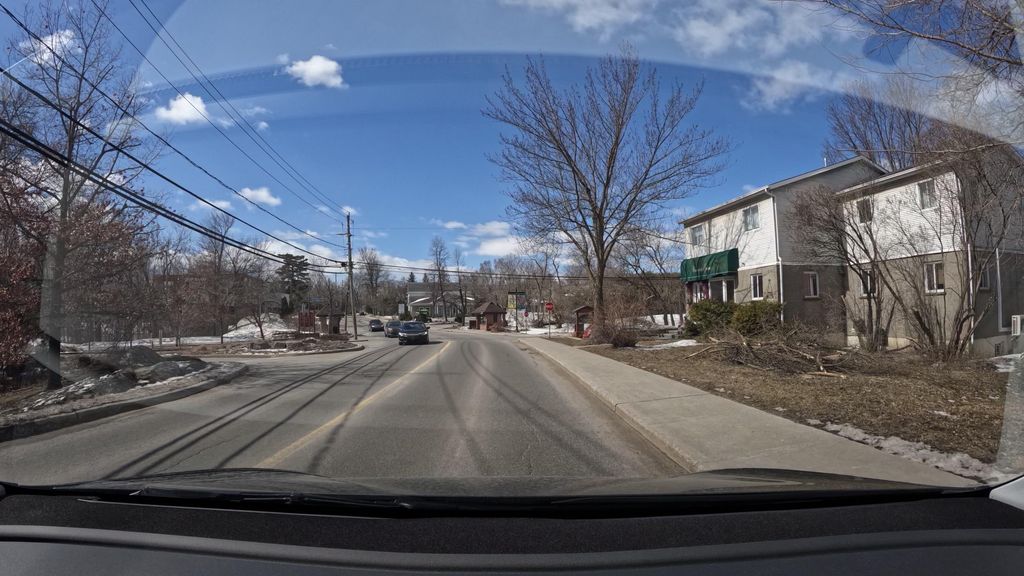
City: montreal